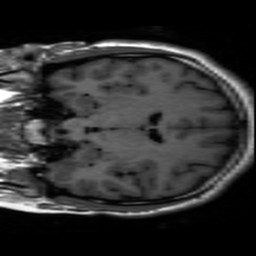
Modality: inplaneT1
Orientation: coronal
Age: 18
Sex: female
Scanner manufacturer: ge
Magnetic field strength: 3 T
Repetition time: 2.499 s
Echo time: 0.02513 s